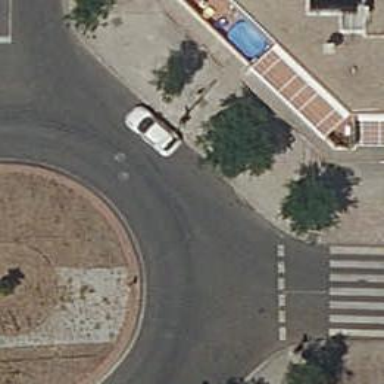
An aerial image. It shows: Residential road with roundabout.